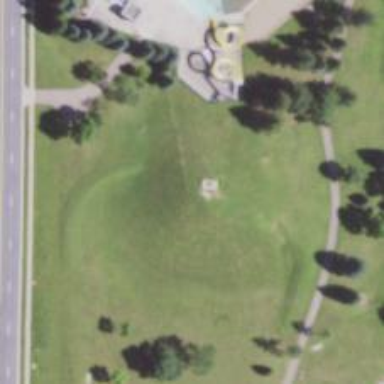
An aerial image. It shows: Disc golf tee.